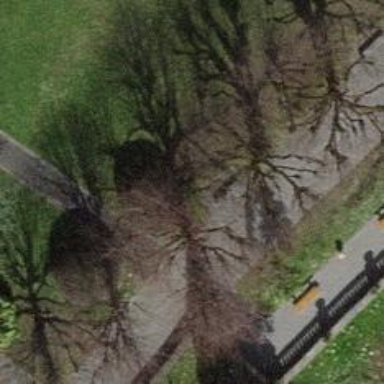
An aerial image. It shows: Bench.